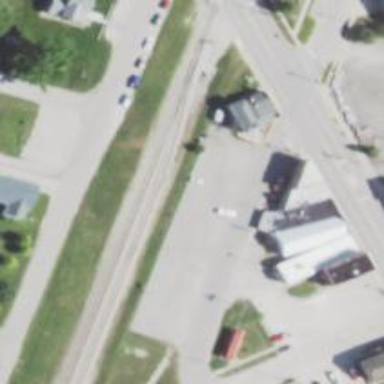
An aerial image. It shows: Railway siding for service.